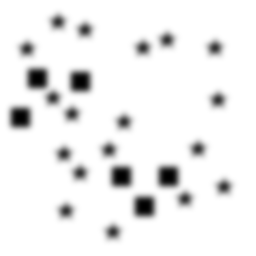
Squares: 6
Triangles: 0
Stars: 18
Total shapes: 24